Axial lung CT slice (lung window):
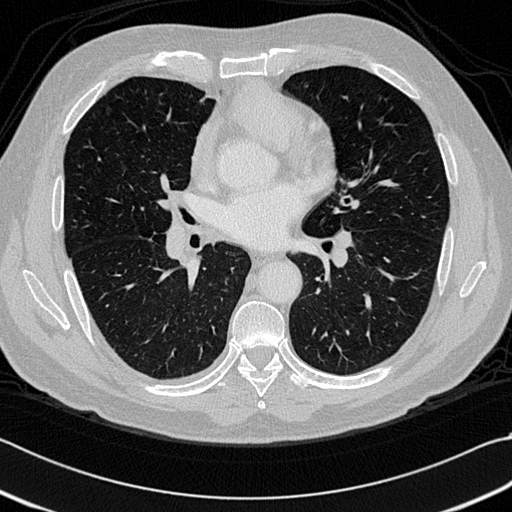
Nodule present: no